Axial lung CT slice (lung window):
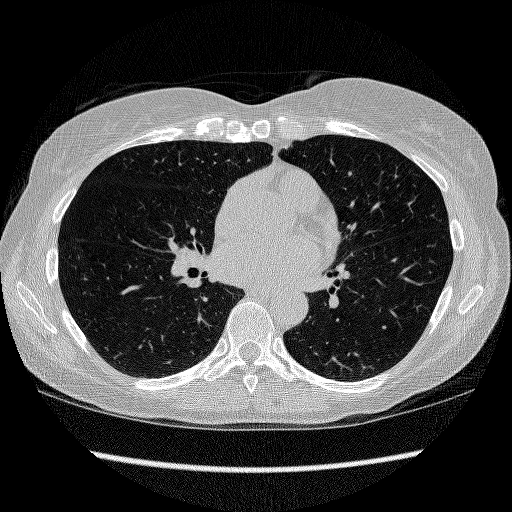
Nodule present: no